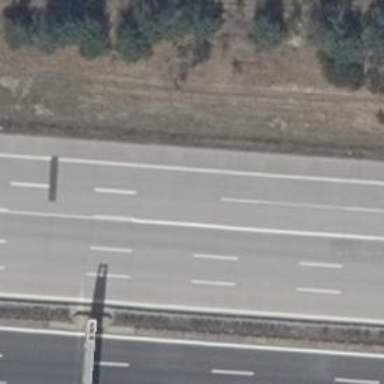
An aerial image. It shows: Motorway with concrete surface.